Question: How should I declare a query to only use on not null values for certain column but still keep the records for which the column value is null, I'm trying to modify the following query:
I'm trying to modify the following query,

So, basically I want the second query to return all the messages grouped by 'parent_id' when the 'parent_id' column and return the records when 'parent_id' .
I'm using PG 9.0.4 and Rails 3.1 - any help would be appreciated, thanks!
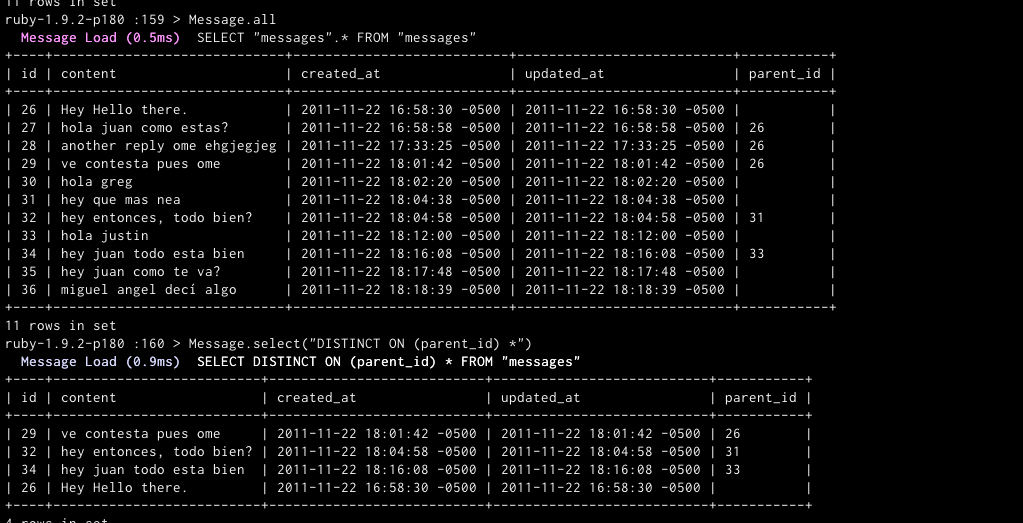
Answer: '''
Select Distinct ON (parent_id) *
from messages
WHERE parent_id IS NOT NULL
UNION
Select * from messages where parent_id IS NULL
'''